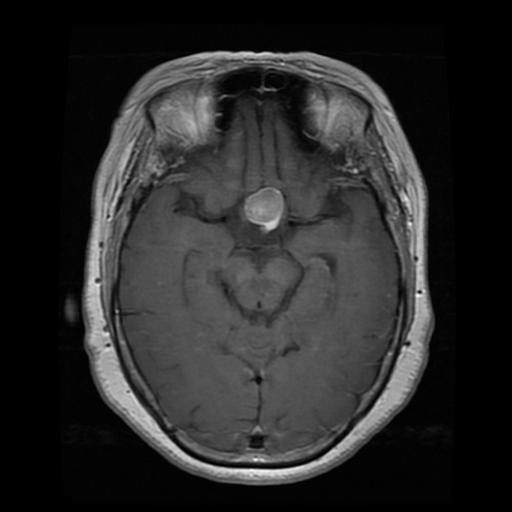
Label: pituitary